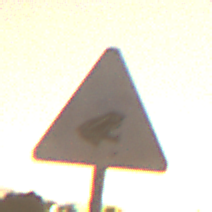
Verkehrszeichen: AmphibienwanderungLinks
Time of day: Night
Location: Outdoor (Suburban)
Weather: Clear
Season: NotSpecified
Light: Artificial